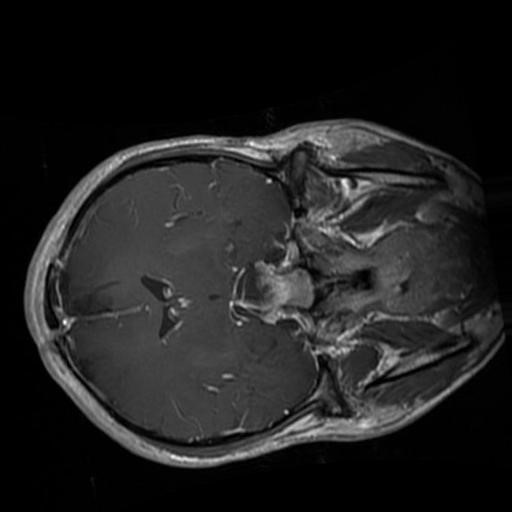
Label: brain_glioma